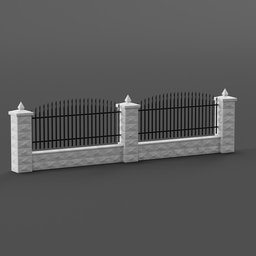
Label: architecture